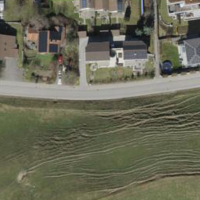
EUNIS habitat code: 24
Species observed at this site:
Euonymus europaeus